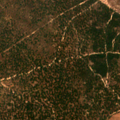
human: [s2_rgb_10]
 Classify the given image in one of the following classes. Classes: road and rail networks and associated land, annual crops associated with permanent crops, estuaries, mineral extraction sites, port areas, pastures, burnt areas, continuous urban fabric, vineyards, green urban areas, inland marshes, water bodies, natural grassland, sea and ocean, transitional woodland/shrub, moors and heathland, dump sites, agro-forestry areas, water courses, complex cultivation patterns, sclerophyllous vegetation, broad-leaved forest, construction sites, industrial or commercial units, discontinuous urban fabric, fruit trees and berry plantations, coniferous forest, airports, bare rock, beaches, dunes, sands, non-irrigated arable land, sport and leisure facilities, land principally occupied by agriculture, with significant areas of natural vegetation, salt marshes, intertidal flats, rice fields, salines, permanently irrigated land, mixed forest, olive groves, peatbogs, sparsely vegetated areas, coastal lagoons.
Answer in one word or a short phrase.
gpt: coniferous forest, transitional woodland/shrub